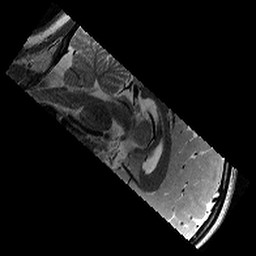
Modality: T2w
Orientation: sagittal
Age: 10
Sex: female
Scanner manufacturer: siemens
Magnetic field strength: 3 T
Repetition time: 9.23 s
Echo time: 0.067 s